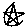
Label: star